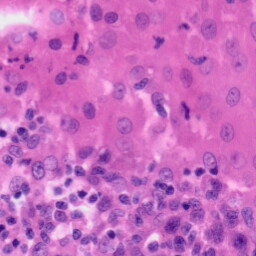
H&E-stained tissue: Tonsil